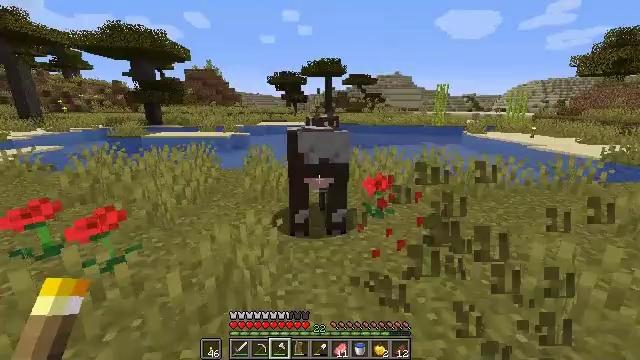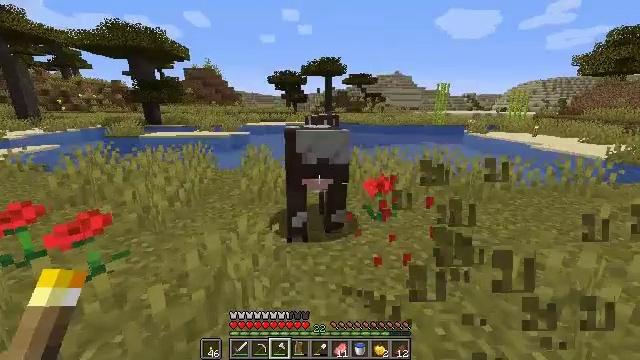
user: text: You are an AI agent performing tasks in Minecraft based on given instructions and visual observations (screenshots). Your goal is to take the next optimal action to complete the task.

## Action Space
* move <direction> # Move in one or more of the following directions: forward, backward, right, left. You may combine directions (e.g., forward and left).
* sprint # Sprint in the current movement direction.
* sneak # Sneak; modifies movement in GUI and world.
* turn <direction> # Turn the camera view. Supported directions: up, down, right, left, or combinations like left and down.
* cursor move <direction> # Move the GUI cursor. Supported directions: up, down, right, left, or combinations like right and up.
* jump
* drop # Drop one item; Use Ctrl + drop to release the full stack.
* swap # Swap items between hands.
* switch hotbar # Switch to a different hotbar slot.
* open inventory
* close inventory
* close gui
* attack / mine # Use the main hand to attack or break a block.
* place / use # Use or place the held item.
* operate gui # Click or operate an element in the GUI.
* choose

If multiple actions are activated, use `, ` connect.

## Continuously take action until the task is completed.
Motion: motion action
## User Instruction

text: Gather poppy from the ground.
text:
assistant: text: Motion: move forward
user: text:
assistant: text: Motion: no_op